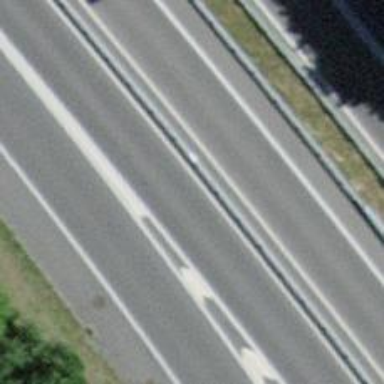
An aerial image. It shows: Asphalt motorway.